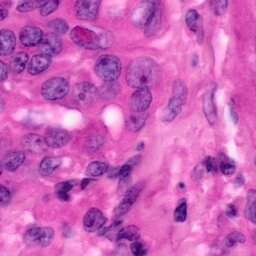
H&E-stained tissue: Pancreatic